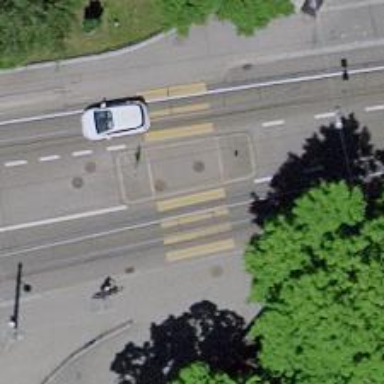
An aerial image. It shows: Kerb serving as barrier.